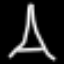
Label: The Eiffel Tower